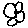
Label: flower